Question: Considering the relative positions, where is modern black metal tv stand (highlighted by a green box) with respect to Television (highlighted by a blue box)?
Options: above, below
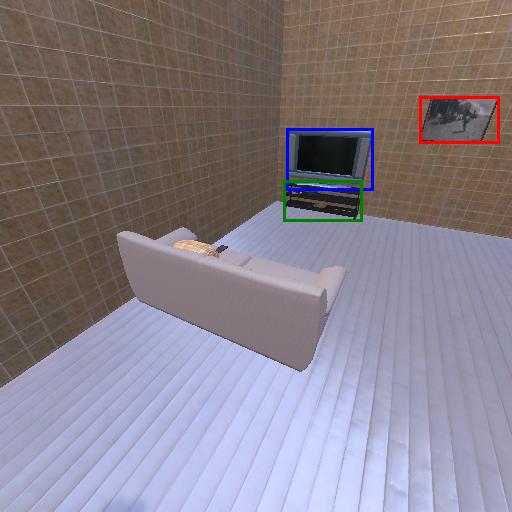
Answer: above